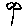
Label: flower